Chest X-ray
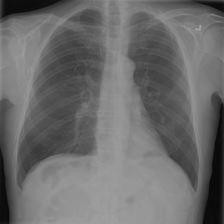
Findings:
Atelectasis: negative
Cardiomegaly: negative
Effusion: negative
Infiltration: positive
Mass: positive
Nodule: negative
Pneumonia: negative
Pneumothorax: negative
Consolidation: negative
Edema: negative
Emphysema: negative
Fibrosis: negative
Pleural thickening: negative
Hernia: negative